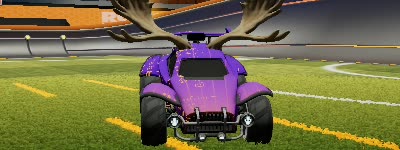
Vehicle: octane